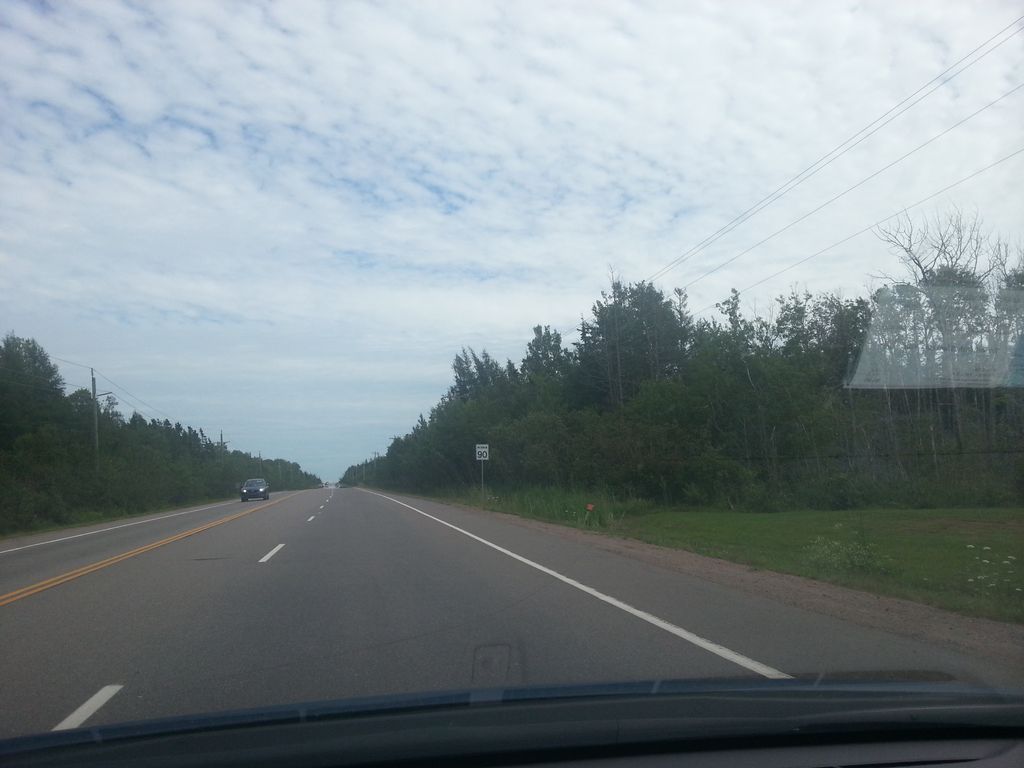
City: charlottetown